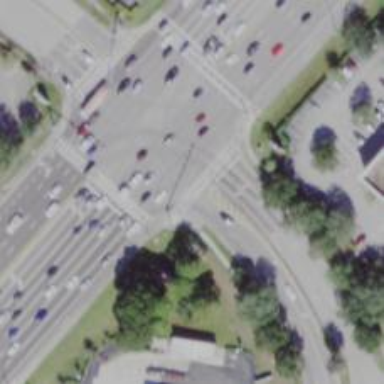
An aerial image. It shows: Marked crossing on the road.